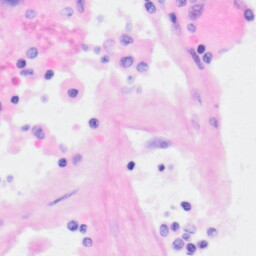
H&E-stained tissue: Kidney